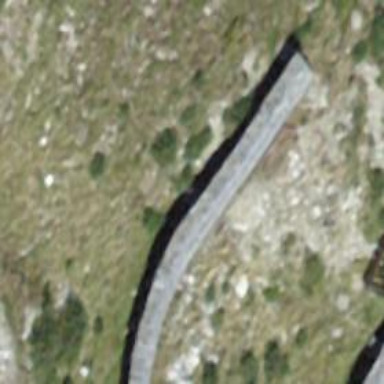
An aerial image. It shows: Snow fence wall.